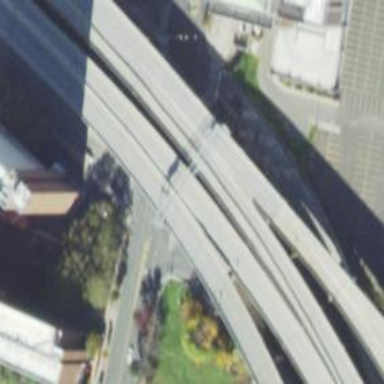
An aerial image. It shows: Bridge with asphalt surface carrying primary link road.